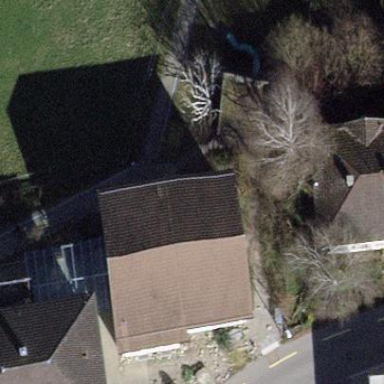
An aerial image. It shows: Building with gabled roof.